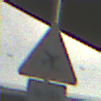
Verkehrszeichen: FlugbetriebLinks
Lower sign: ZeitangabenOhneBeschraenkungAufWochentage1
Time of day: SunriseSunset
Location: Outdoor (Suburban)
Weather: PartlyCloudy
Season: NotSpecified
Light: Natural